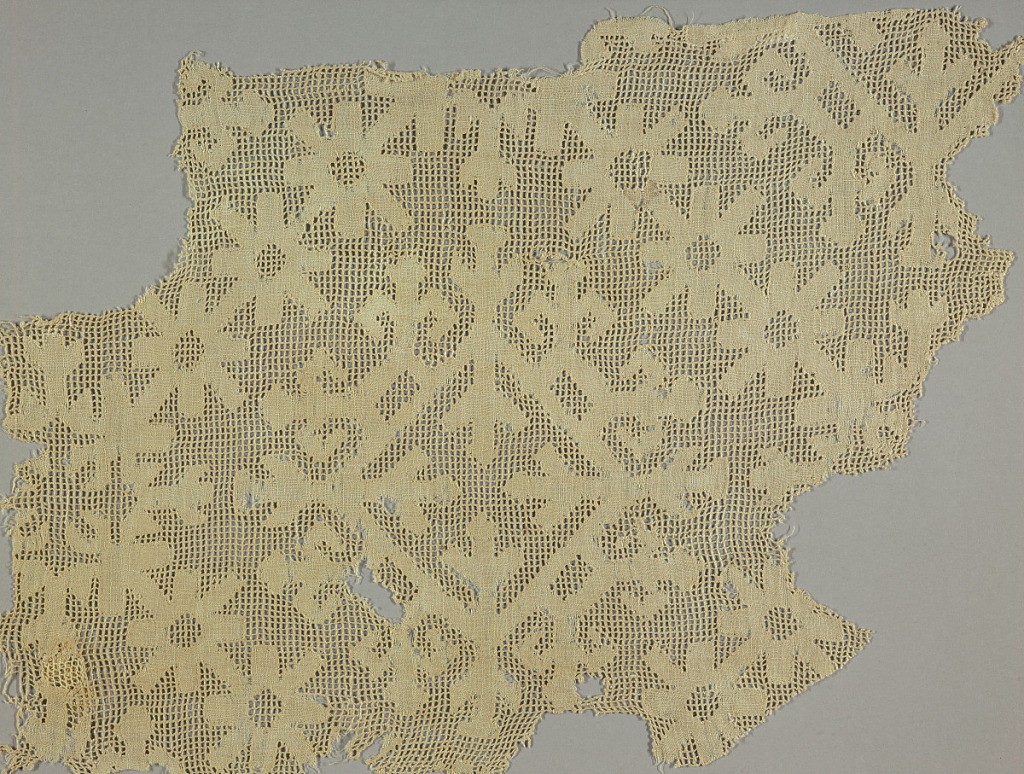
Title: Fragment
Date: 16th–17th century
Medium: linen Technique: withdrawn element work
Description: Fragment in a diamond-snowflake pattern.